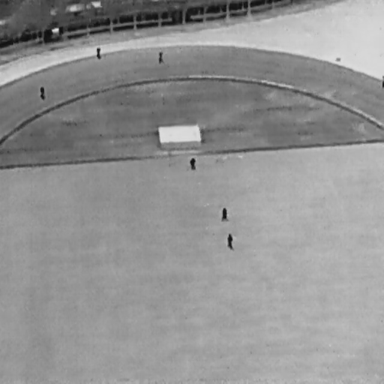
There are seven People in the infrared image.